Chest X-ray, PA view. Patient: 54 years old, sex M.
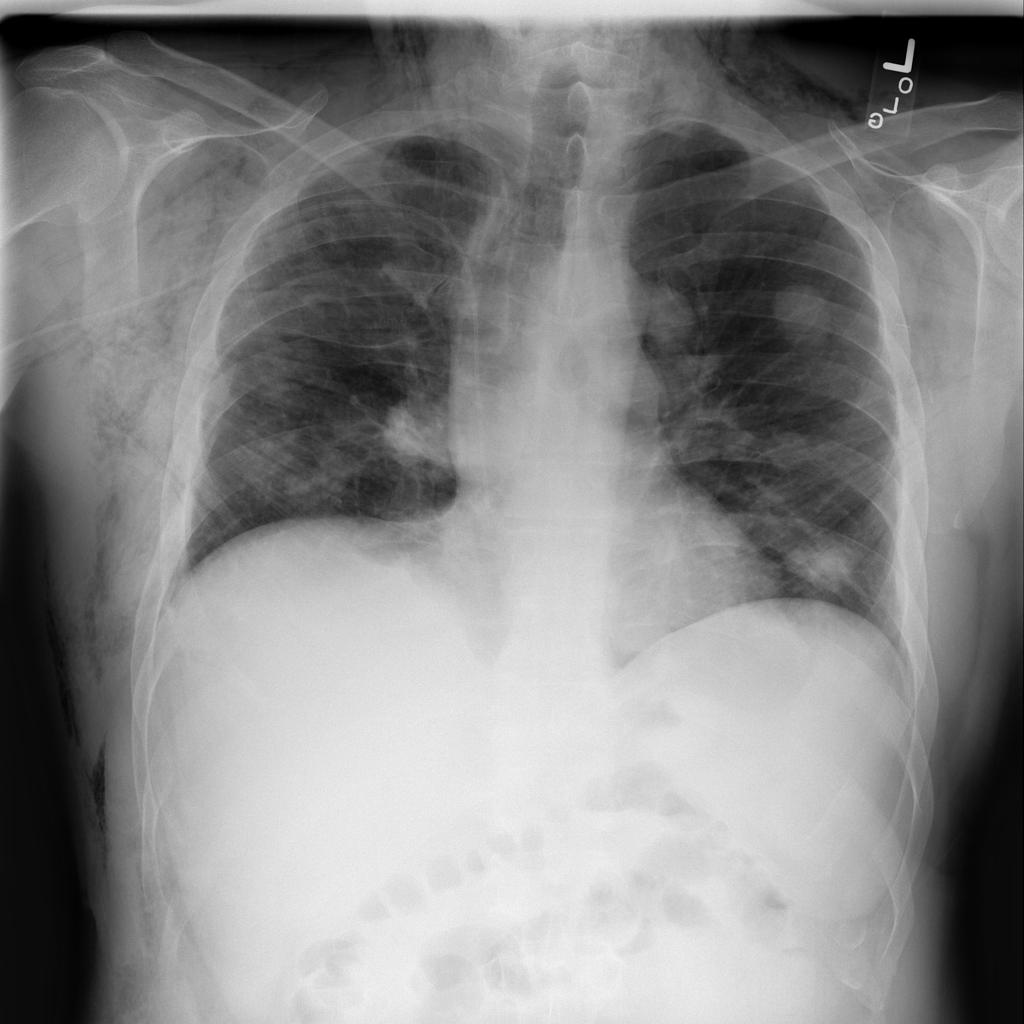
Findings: Emphysema, Mass